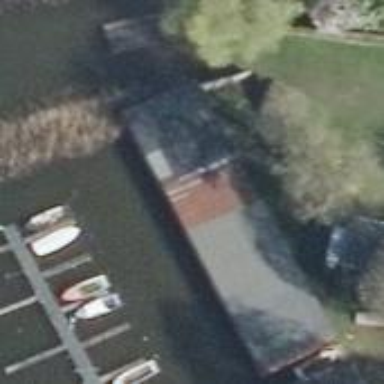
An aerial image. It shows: Boathouse building.